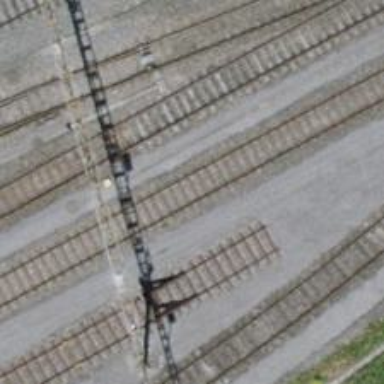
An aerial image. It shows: Rail siding with electrified tracks using contact line.